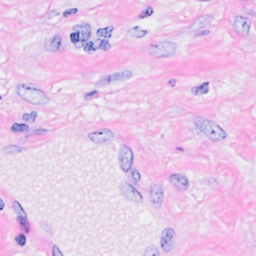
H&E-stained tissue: Breast